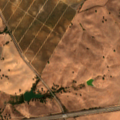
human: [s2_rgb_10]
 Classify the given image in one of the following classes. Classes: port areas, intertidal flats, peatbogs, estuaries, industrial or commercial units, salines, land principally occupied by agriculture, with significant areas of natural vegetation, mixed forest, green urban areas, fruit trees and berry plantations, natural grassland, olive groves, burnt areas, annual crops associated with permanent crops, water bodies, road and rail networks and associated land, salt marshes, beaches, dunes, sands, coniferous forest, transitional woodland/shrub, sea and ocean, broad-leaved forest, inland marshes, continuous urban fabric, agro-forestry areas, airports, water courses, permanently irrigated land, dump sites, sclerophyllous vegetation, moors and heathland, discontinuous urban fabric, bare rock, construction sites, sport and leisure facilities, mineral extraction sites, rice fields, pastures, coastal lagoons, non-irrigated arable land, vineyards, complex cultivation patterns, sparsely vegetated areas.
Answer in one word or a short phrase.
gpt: non-irrigated arable land, vineyards, pastures